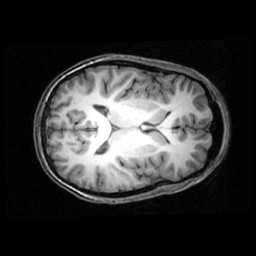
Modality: T1w
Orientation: axial
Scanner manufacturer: ge
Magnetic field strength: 3 T
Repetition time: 0.01222 s
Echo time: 0.005176 s